Question: I need some help with an RSS feed I'm working on. This is the code of an item:
'''
<item>
<title>Team Fortress 2</title>
<link>http://wormgineers.com/index.php?page=File&id=228</link>
<description><[CDATA[Map with characters from Team Fortress 2.]]></description>
<guid>228</guid>
</item>
'''
(Also, I'm not sure if I'm doing the CDATA thing right.)
Apparantly, the feed fails because this is wrong:

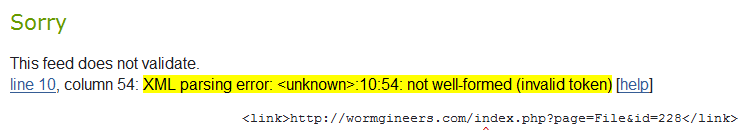
Answer: The problem is that '&' is starting an entity and you're not closing it with an ';'. Try the good old '&' if you want a literal '&'.
Also, you are doing "CDATA" wrong.
'''
<![CDATA[Text]]>
'''
is the correct syntax.